Field crop: maize
Growth stage: 2
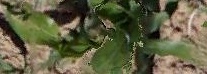
Species: maize